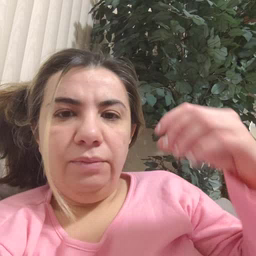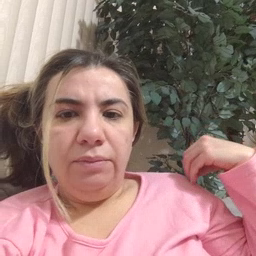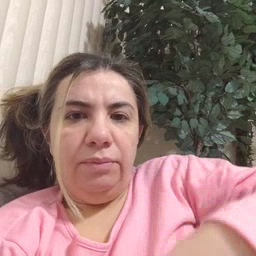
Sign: jacket